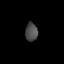
Tissue: lung
Cell type: T cells
Senescence score: 0.2139
Nuclear area (px): 227
Mean DAPI intensity: 73.96